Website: lowes
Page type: review-order
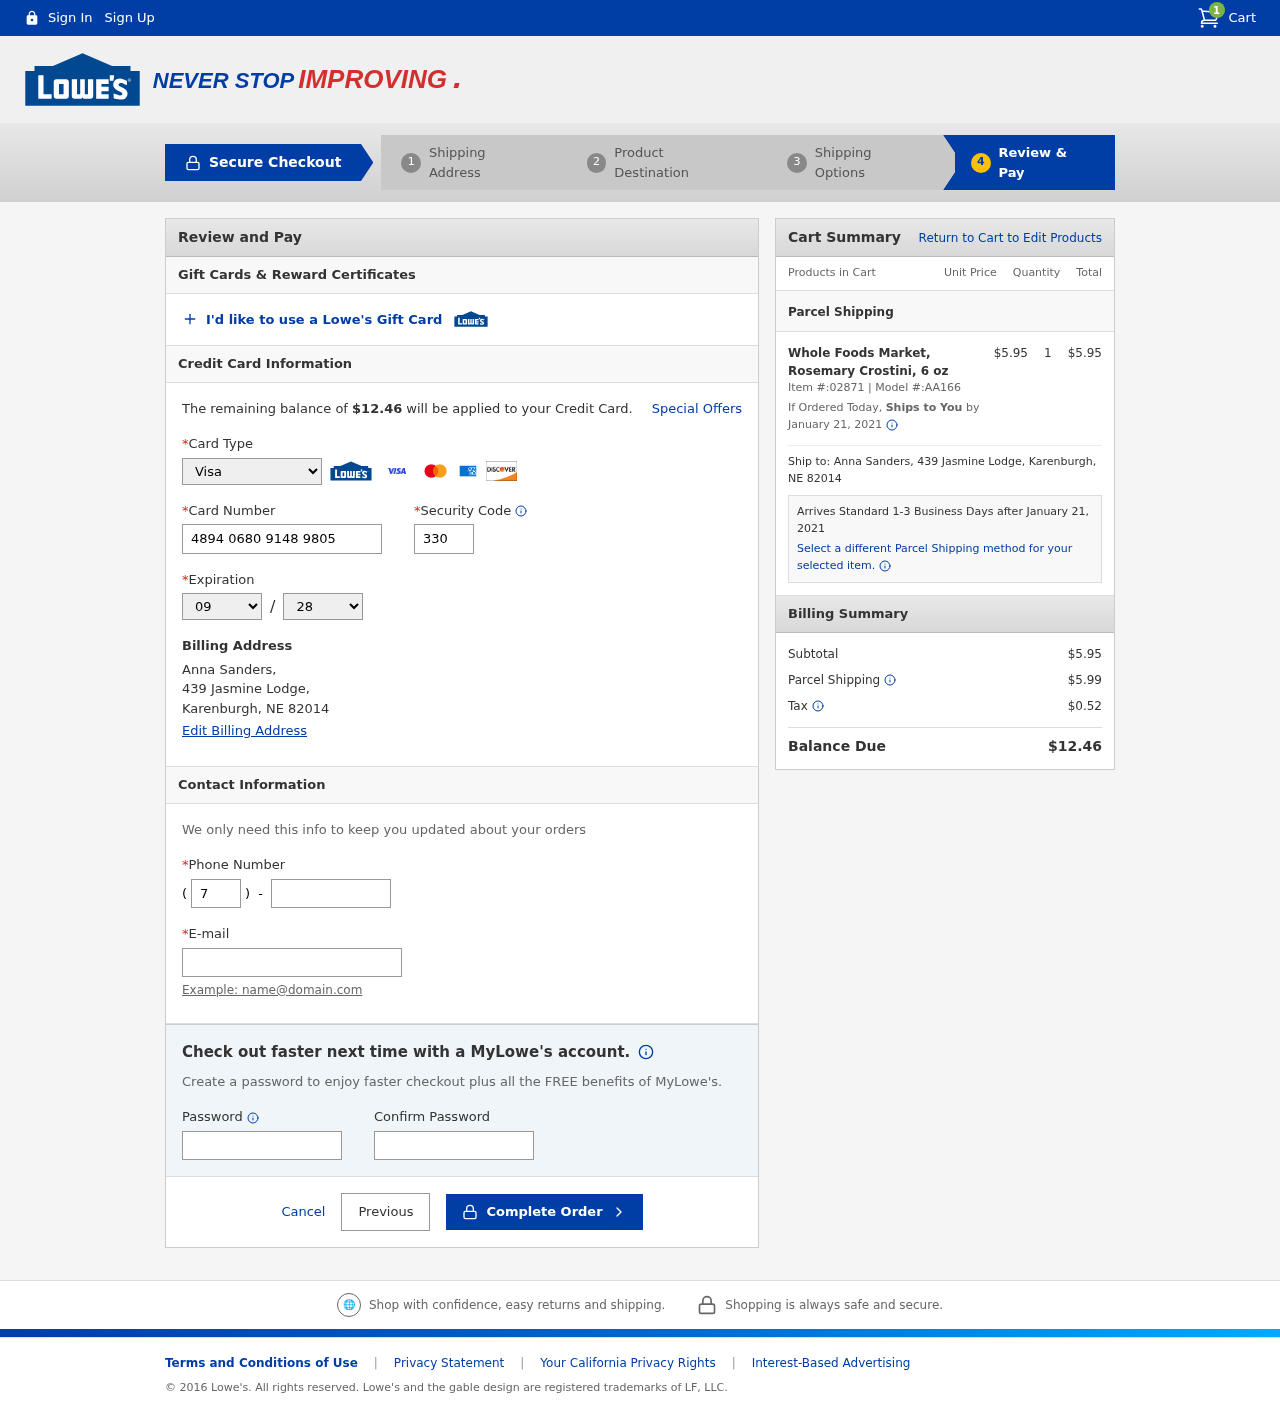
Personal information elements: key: PII_CARD_CVV
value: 330
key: PII_CARD_EXPIRY_MONTH
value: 09
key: PII_CARD_EXPIRY_YEAR
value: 28
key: PII_CARD_NUMBER
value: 4894 0680 9148 9805
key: PII_CARD_TYPE
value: Visa
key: PII_CITY
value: Karenburgh
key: PII_EMAIL
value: anna.sanders@hotmail.com
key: PII_FULLNAME
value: Anna Sanders,
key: PII_PHONE
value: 7436803183
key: PII_PHONE_AREA
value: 743
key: PII_POSTCODE
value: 82014
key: PII_STATE_ABBR
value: NE
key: PII_STREET
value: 439 Jasmine Lodge
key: PII_STREET
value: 439 Jasmine Lodge,
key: PII_FULLNAME2
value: Anna Sanders
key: PII_POSTCODE_FULL
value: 82014
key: PII_CITY_STATE
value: Karenburgh, NE
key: PII_CITY_STATE_ZIP
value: Karenburgh, NE 82014
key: PII_POSTCODE_NUMERIC
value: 82014
Product elements: key: PRODUCT1_NAME
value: Whole Foods Market, Rosemary Crostini, 6 oz
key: PRODUCT1_PRICE
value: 5.95
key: PRODUCT1_QUANTITY
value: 1
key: PRODUCT1_ITEM_NUMBER
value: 02871
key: PRODUCT1_MODEL_NUMBER
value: AA166
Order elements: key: ORDER_NUM_ITEMS
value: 1
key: ORDER_TOTAL
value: $12.46
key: ORDER_SHIPPING_DATE
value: January 21, 2021
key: ORDER_SUBTOTAL
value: $5.95
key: ORDER_SHIPPING_DATE2
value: January 21, 2021
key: ORDER_SUBTOTAL2
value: $5.95
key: ORDER_SHIPPING_COST
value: $5.99
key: ORDER_TAX
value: $0.52